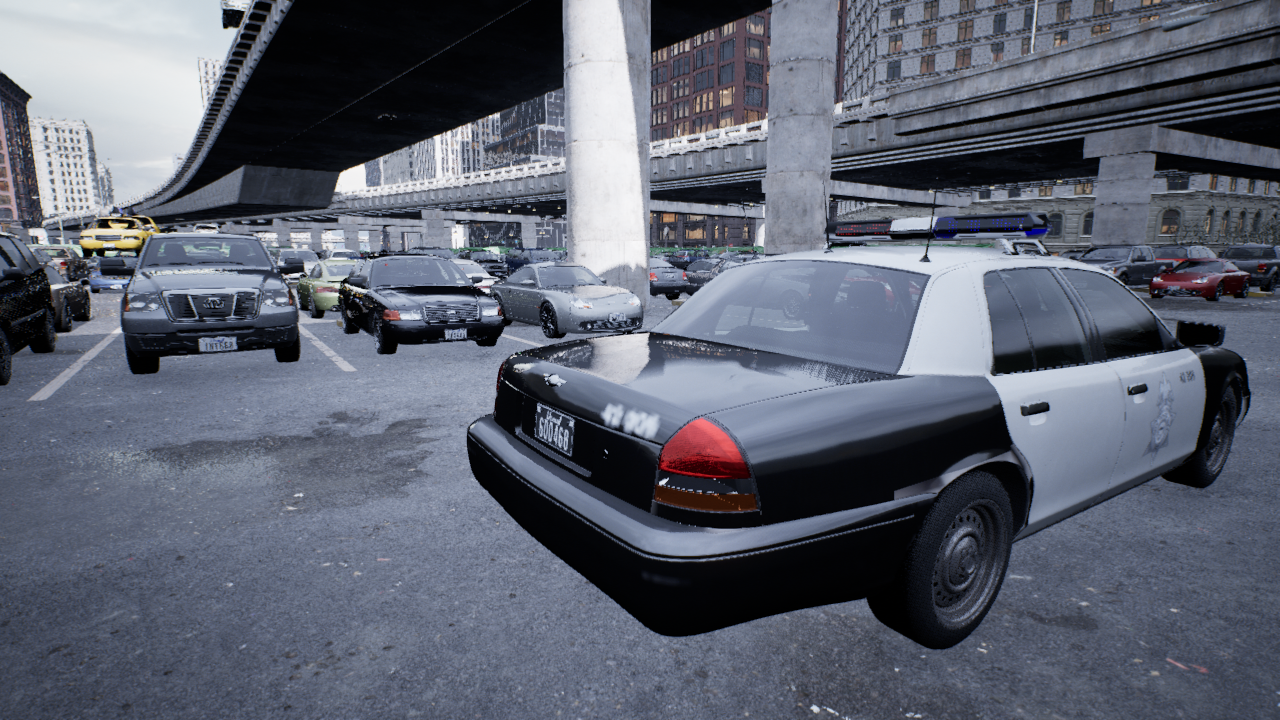
Venue: arterial
Lighting: overcast
Vehicle rig: sedan